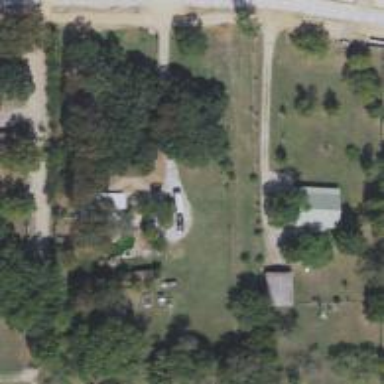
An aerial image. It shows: Driveway leading to service road.